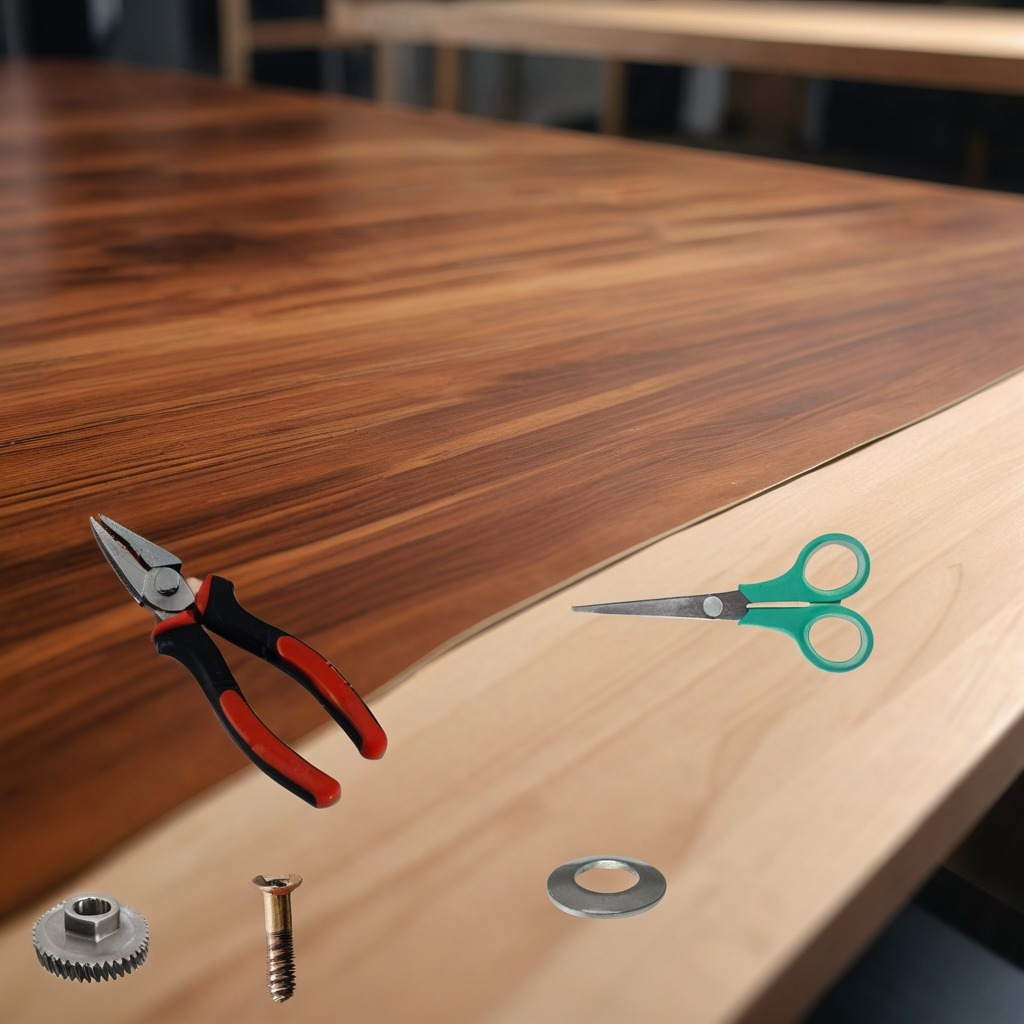
A steel gear with teeth, a flat metal washer, a metal machine screw, a pair of pliers, and a pair of scissors are lying on the wooden table.